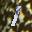
Label: 1